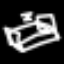
Label: bed